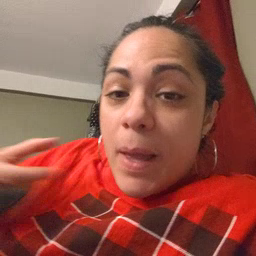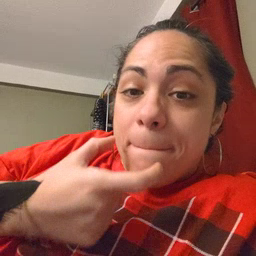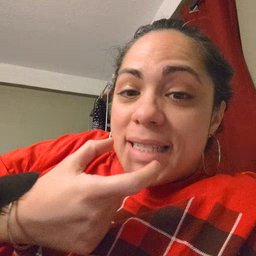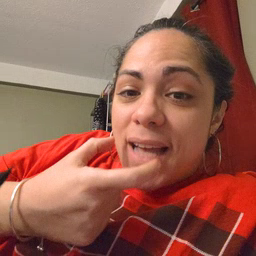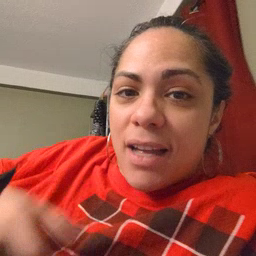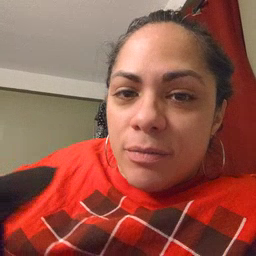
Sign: pizza